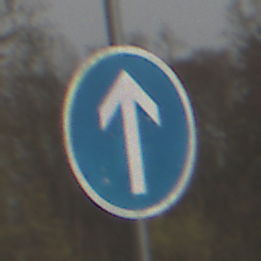
Verkehrszeichen: VorgeschriebeneFahrtrichtungGeradeaus
Umgebung: Outdoor, Suburban
Tageszeit: MorningAfternoon
Wetter: Overcast
Licht: Natural
Jahreszeit: NotSpecified
Kontrast: LowContrast